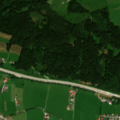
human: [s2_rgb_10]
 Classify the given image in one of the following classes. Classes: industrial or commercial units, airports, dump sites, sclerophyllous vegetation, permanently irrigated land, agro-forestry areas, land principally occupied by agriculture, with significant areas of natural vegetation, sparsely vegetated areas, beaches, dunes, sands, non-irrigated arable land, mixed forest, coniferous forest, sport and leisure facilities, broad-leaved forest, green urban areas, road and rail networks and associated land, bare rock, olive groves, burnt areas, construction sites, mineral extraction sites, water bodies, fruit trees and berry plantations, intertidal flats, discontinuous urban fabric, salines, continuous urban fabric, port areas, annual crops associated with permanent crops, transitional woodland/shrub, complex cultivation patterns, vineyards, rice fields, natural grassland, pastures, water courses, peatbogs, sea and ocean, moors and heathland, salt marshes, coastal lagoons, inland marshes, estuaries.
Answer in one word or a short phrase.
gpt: discontinuous urban fabric, pastures, coniferous forest, mixed forest